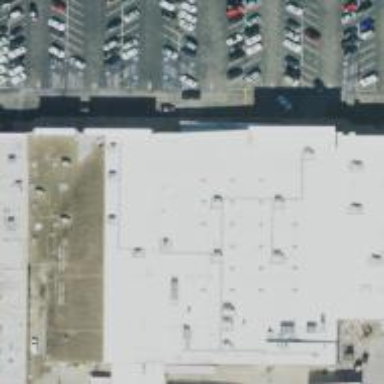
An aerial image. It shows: Supermarket.